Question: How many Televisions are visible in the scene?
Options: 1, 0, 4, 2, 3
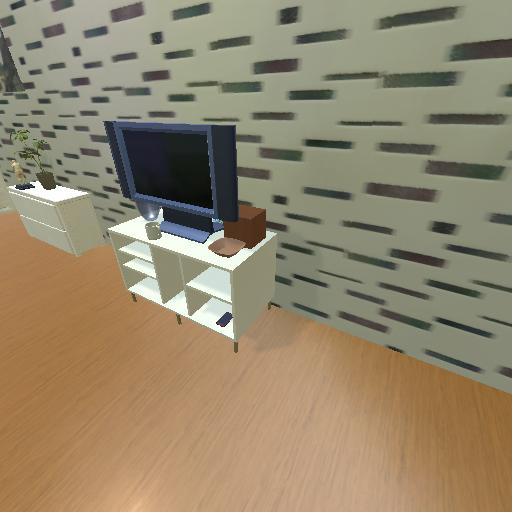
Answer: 1